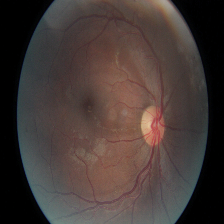
Diabetic retinopathy grade: Moderate